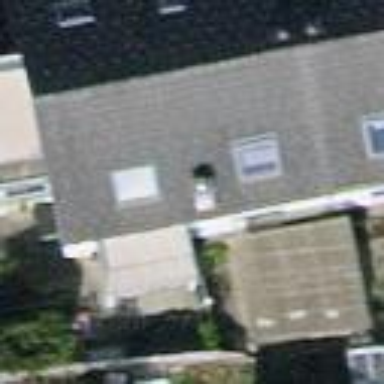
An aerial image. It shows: Building with tile roof.